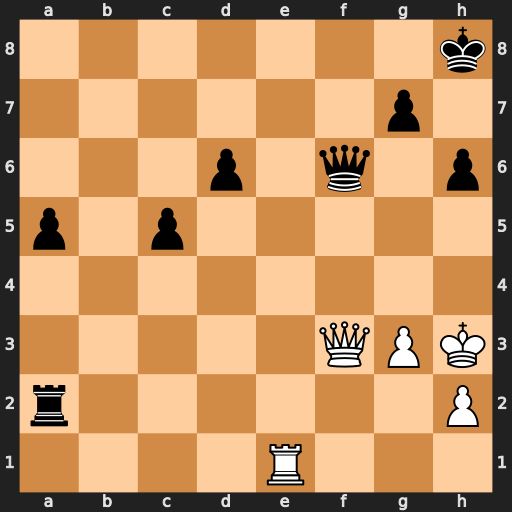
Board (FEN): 7k/6p1/3p1q1p/p1p5/8/5QPK/r6P/4R3
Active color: w
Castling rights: -
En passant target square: -
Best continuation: Re8+ Kh7 Qe4+ Qg6 Rh8+ Kxh8 Qxg6